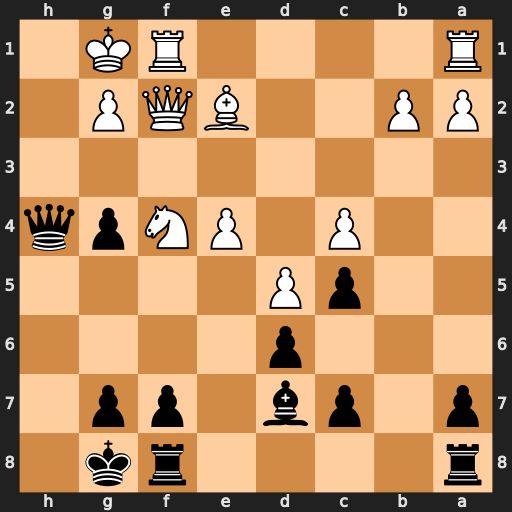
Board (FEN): r4rk1/p1pb1pp1/3p4/2pP4/2P1PNpq/8/PP2BQP1/R4RK1
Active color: b
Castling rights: -
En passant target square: -
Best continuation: g3 Qxg3 Qxg3